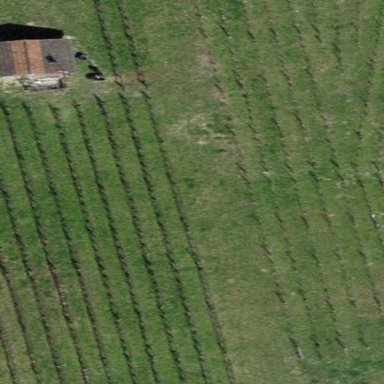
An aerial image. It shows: Beautiful vineyard in the countryside.